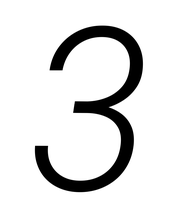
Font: Roboto-Italic_Light_Italic